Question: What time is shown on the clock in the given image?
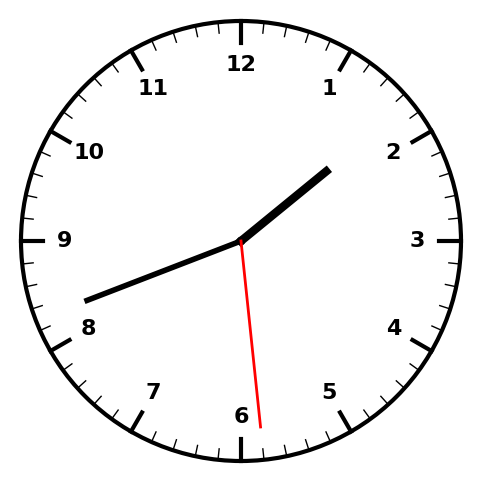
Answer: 01:41:29